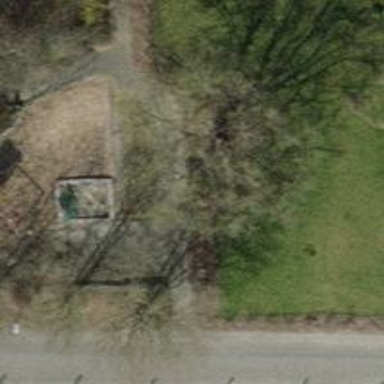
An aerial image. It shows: Brown bench.